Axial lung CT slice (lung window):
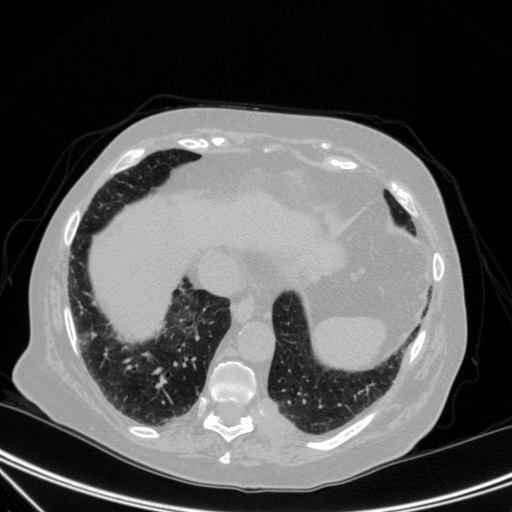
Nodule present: no